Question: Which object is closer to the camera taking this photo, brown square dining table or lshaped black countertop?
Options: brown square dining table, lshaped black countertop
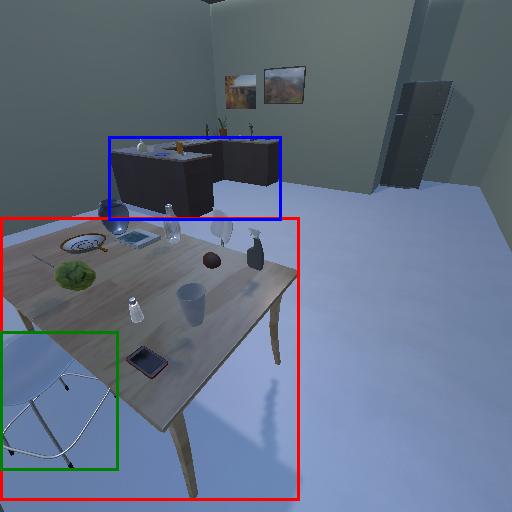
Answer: brown square dining table